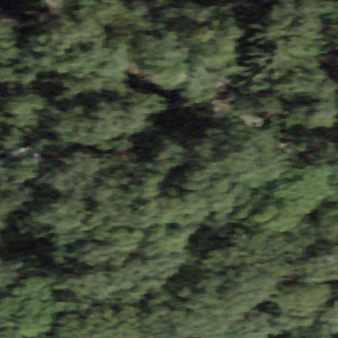
Label: other